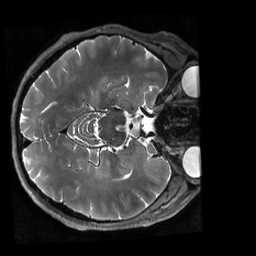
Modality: T2w
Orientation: axial
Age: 38
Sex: female
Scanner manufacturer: siemens
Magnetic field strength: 7 T
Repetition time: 2.65 s
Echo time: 0.142 s